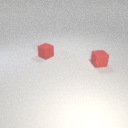
small red rubber cube in front of small red rubber cube